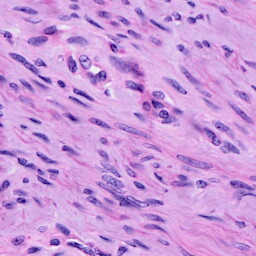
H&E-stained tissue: Cervix